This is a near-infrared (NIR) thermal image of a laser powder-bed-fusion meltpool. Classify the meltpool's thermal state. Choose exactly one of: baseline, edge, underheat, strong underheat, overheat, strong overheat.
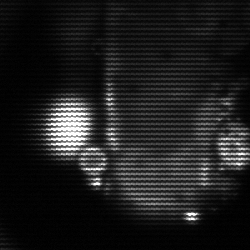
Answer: strong underheat